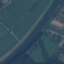
Land use / land cover: River